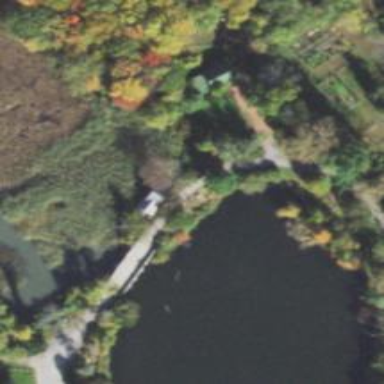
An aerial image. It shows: Watermill.